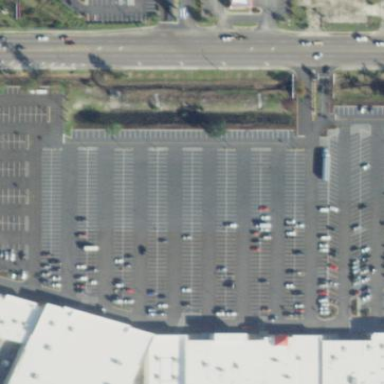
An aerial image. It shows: Parking area with surface.